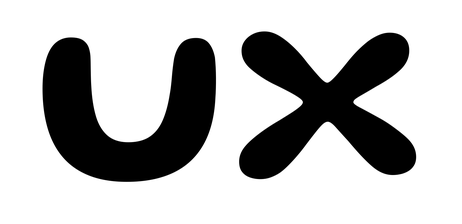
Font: Gluten_Medium